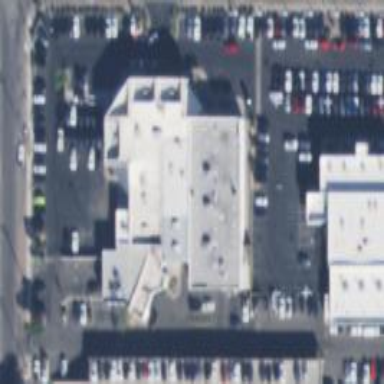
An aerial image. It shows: Car shop building.